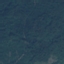
Label: Forest